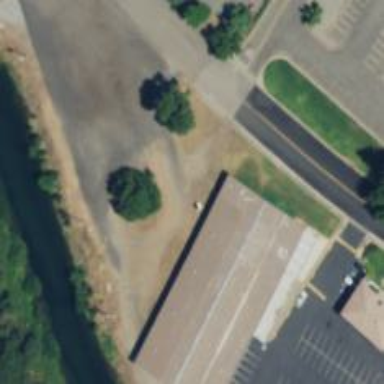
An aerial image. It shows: Building used for roller skating.